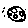
Label: moon